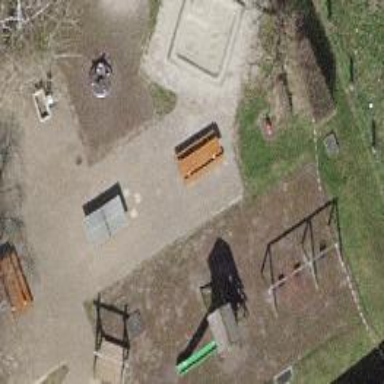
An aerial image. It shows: Picnic table located in leisure land area.